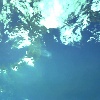
Label: water